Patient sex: F
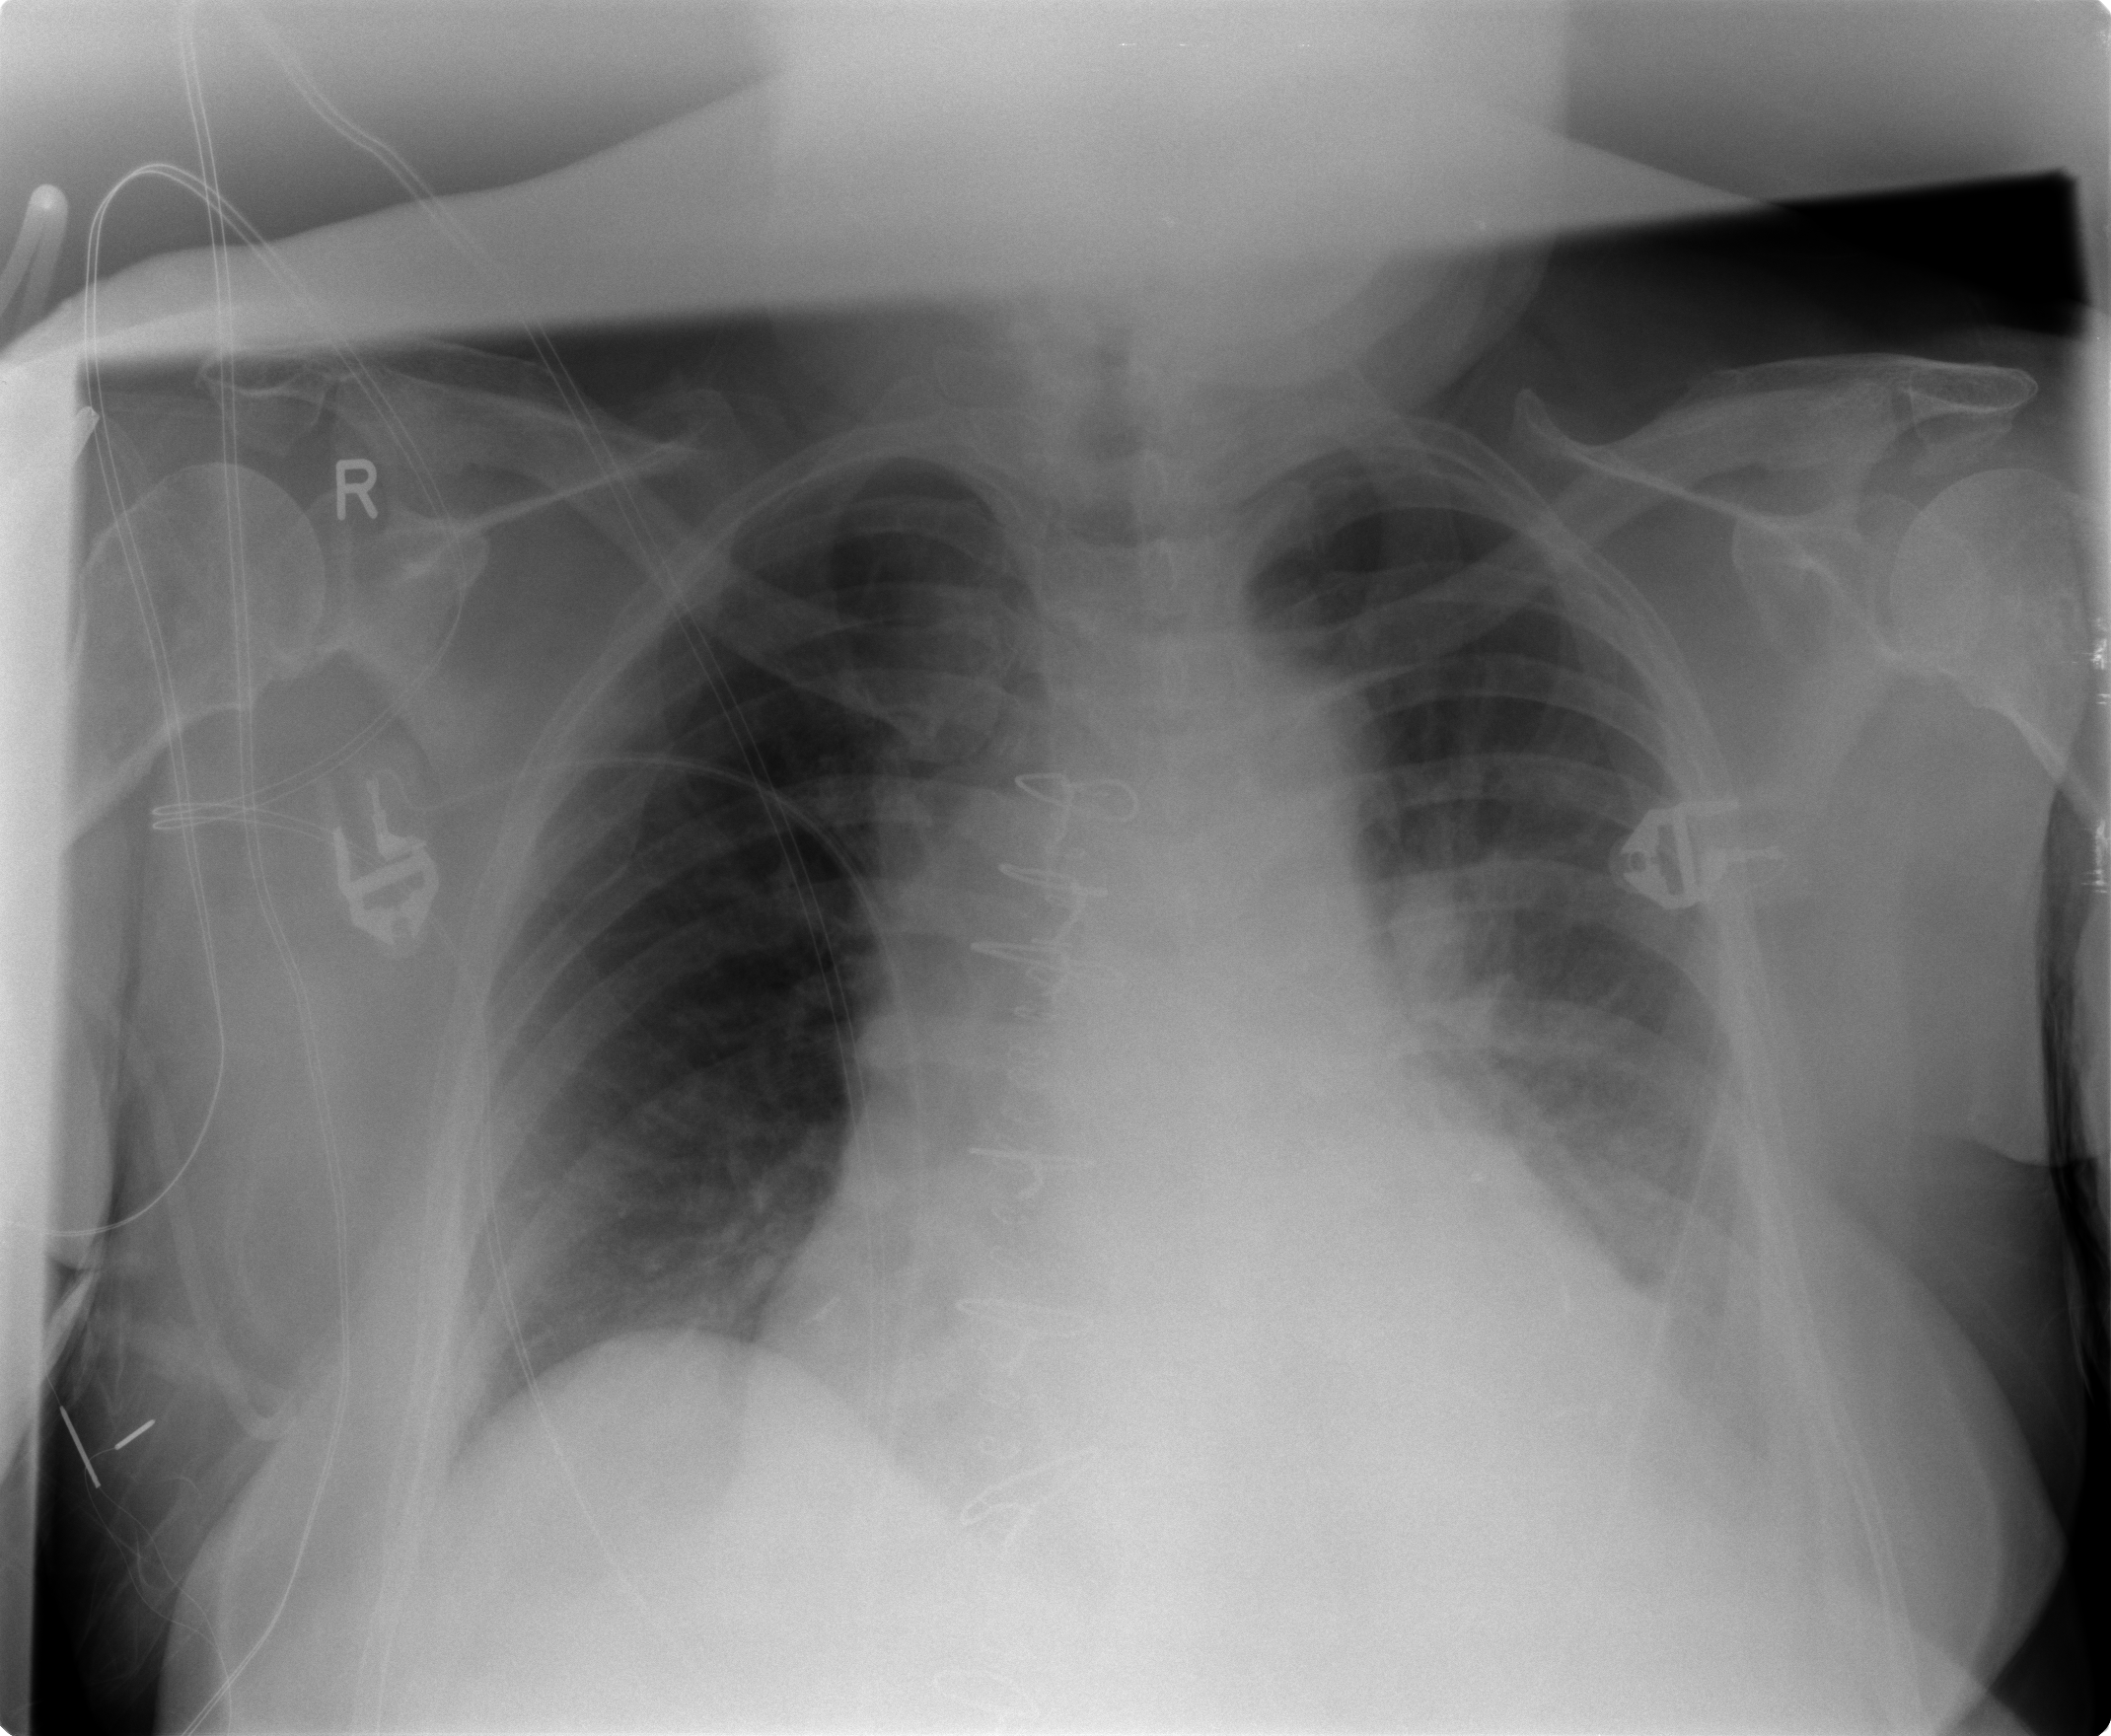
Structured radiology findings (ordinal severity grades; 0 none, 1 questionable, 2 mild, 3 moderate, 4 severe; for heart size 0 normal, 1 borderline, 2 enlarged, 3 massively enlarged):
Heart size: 2
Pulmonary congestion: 1
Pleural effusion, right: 0
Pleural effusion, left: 2
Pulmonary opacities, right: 0
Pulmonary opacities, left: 0
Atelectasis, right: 2
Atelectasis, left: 2